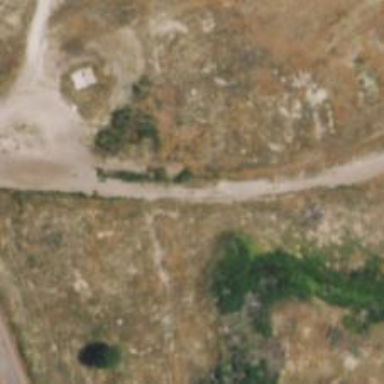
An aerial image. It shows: Driveway leading to service road.